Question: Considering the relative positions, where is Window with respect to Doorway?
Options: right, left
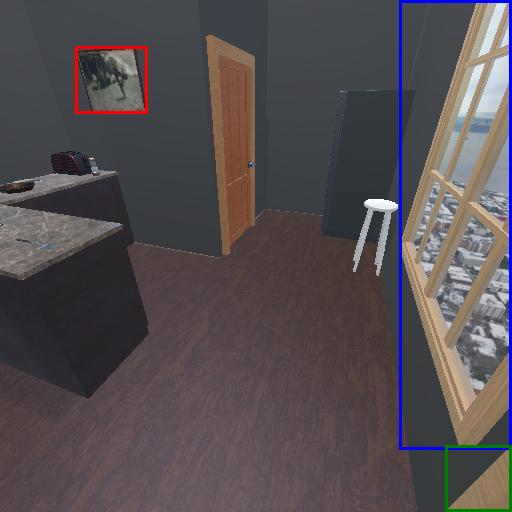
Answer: right